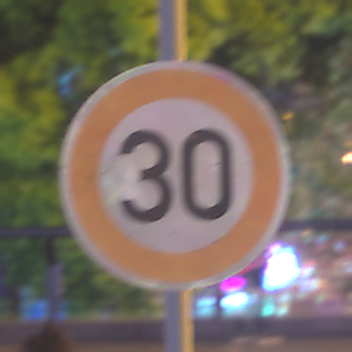
Verkehrszeichen: Geschwindigkeit30
Umgebung: Outdoor, Urban
Tageszeit: Night
Wetter: PartlyCloudy
Licht: Natural
Jahreszeit: NotSpecified
Kontrast: HighContrast